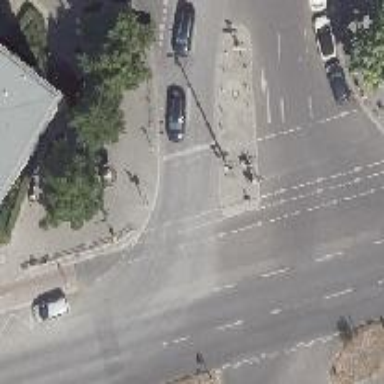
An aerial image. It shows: Road crossing with traffic signals.